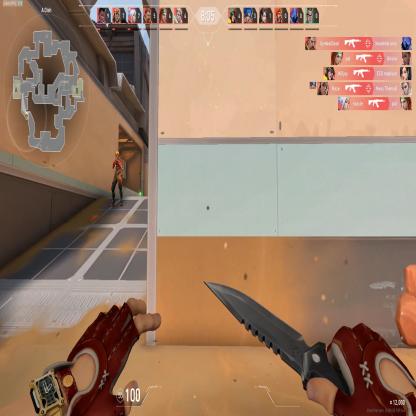
Label: enemy